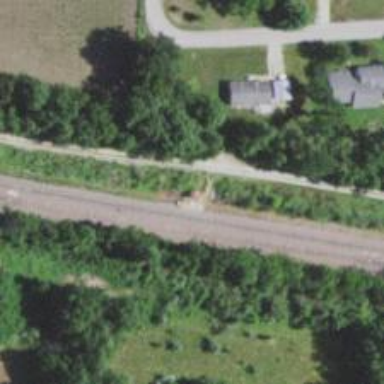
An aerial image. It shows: Railroad crossover.